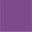
Piece: xx